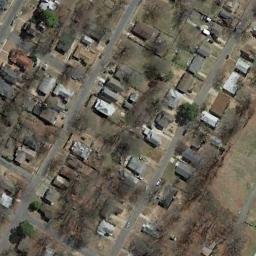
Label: medium_residential